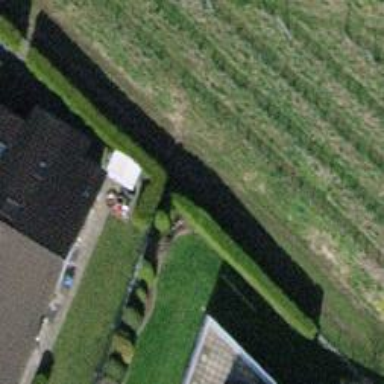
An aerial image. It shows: Hedge acting as barrier.